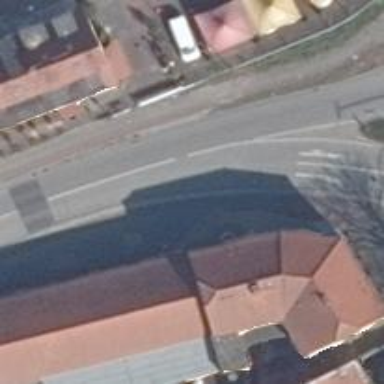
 also known as guest house in tourism terms."